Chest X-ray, PA view. Patient: 30 years old, sex F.
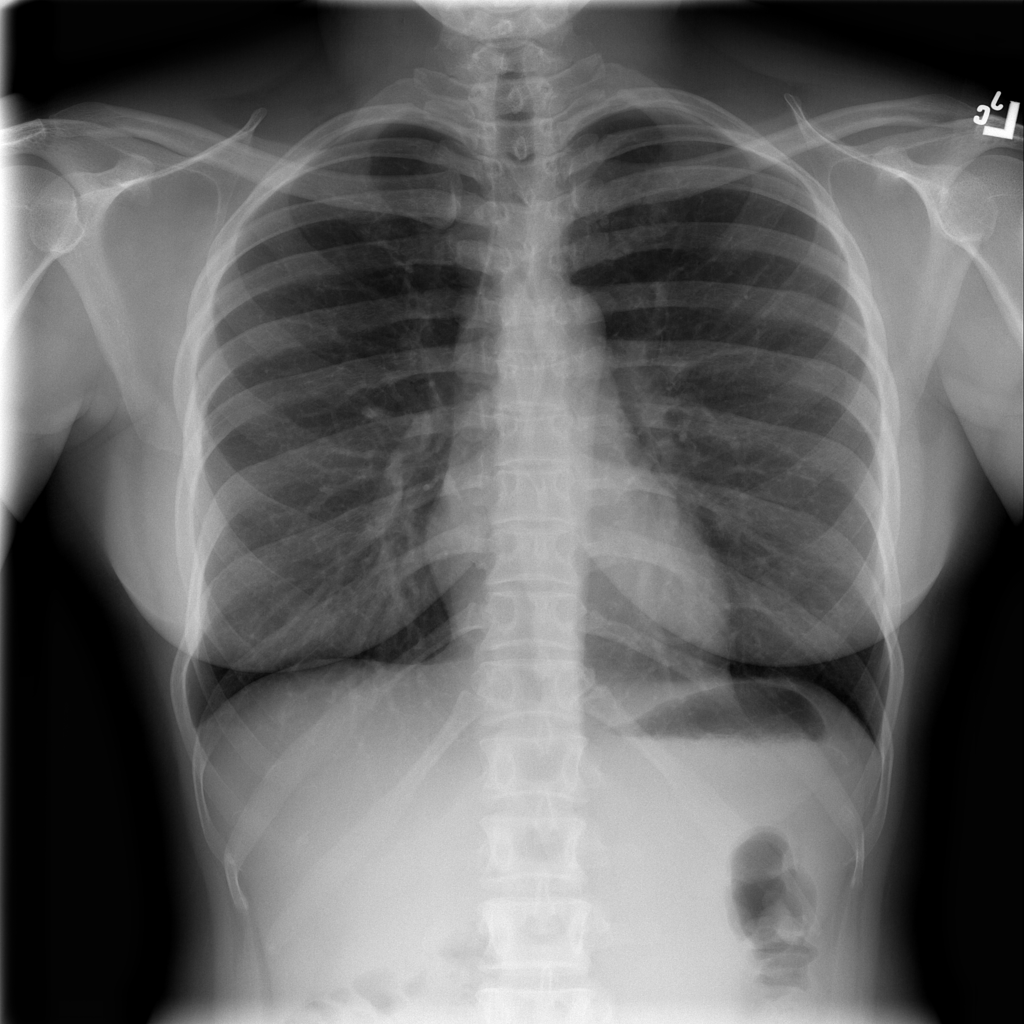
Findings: No Finding